Question: Cross-Post: <URL>
I'd like to understand why I get a completely different result when I replace the effects of a model (as suggested by <URL> with a BasicEffect that I instantiate myself:
'''
var basicEffect = new BasicEffect( game.GraphicsDevice );
basicEffect.EnableDefaultLighting();
foreach (var mesh in _modelHead.Meshes)
foreach (var part in mesh.MeshParts)
part.Effect = basicEffect;
'''
My goal is of course to use an effect of my own later, but for the moment I'd really like to understand what's going on!? What is different with the predefined BasicEffect from the one I instantiate myself? When I inspect the properties of the two instances they seem to be all the same.

1. How it looks with the "default" BasicEffect
2. How it looks when I instantiate a new BasicEffect
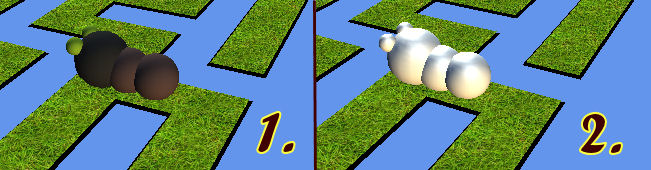
Answer: You don't have to create the whole effect again, just modify the properties you need to on the original 'Effect' property of the 'ModelMeshPart'.
So instead of:
'''
var basicEffect = new BasicEffect( game.GraphicsDevice );
basicEffect.EnableDefaultLighting();
foreach (var mesh in _modelHead.Meshes)
foreach (var part in mesh.MeshParts)
part.Effect = basicEffect;
'''
Do this:
'''
foreach (var mesh in _modelHead.Meshes)
foreach (var part in mesh.MeshParts)
((BasicEffect)part.Effect).EnableDefaultLighting();
'''
This will preserve the specular and diffuse color which have been lost by using the first method, and save on code space.
Also, because each 'ModelMeshPart' can have its own material this makes sure you don't lose any of the data you want to keep.